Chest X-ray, PA view. Patient: 48 years old, sex F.
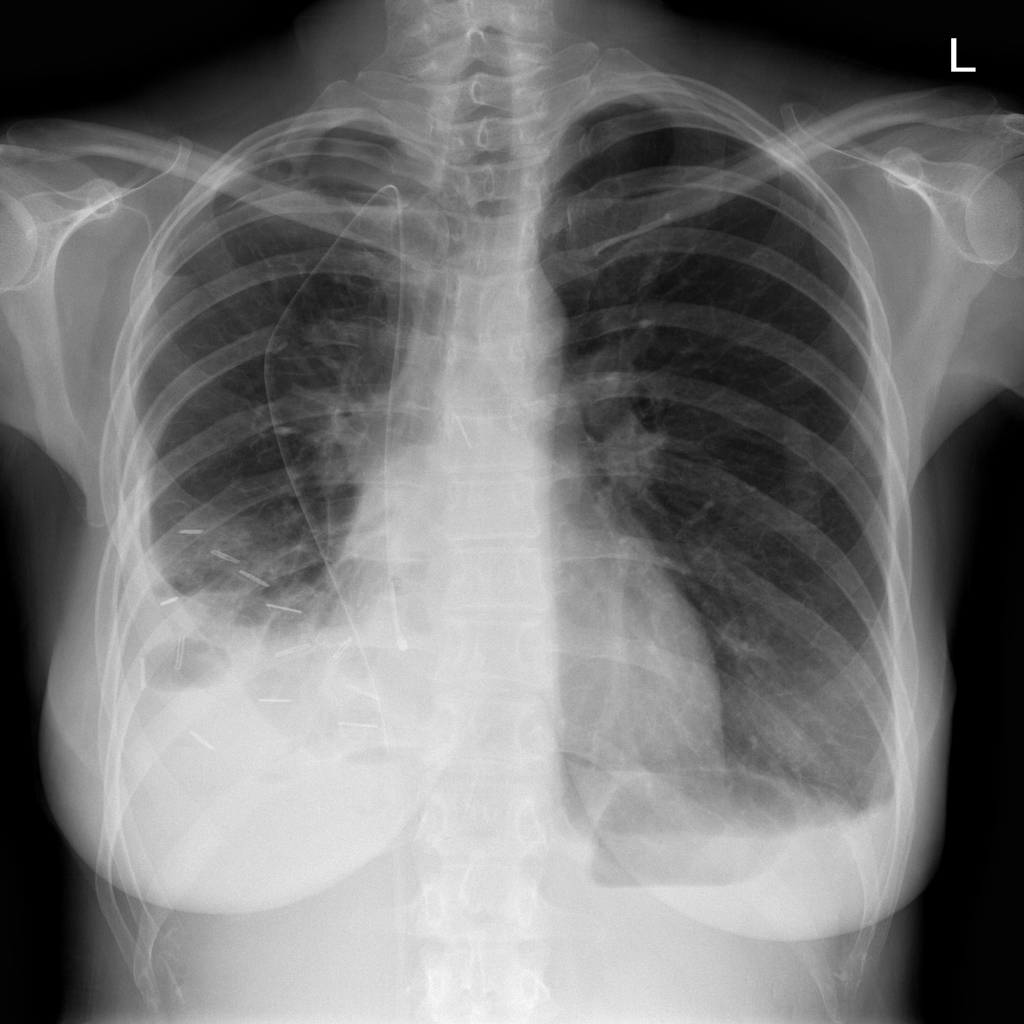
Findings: Effusion